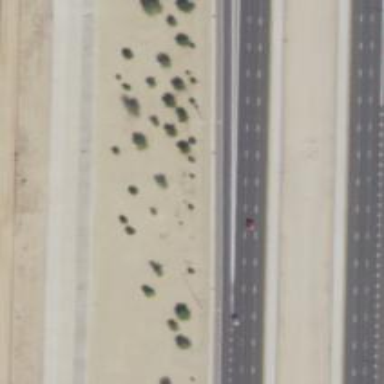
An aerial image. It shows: Asphalt motorway.